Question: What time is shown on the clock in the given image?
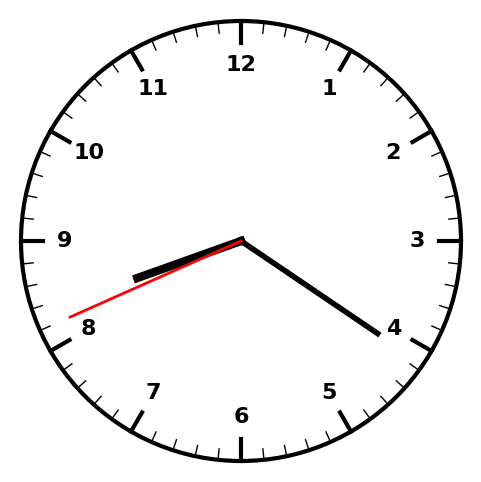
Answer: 08:20:41